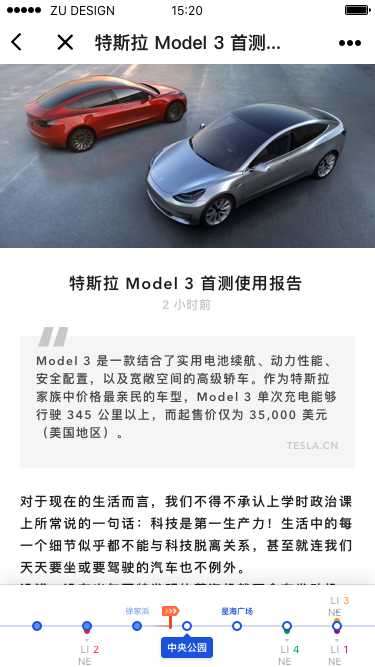
Text in this UI design:
对于现在的生活而言，我们不得不承认上学时政治课上所常说的一句话：科技是第一生产力！生活中的每一个细节似乎都不能与科技脱离关系，甚至就连我们天天要坐或要驾驶的汽车也不例外。
没错，没有当年瓦特发明的蒸汽机就不会有发动机；没有卡尔本茨也不会有今天的汽车；而即便是在几年前谁又会想到现在我们的汽车都有
“
Model 3 是一款结合了实用电池续航、动力性能、安全配置，以及宽敞空间的高级轿车。作为特斯拉家族中价格最亲民的车型，Model 3 单次充电能够行驶 345 公里以上，而起售价仅为 35,000 美元（美国地区）。
tesla.cn
中央公园
徐家浜
星海广场
LINE
2
LINE
4
LINE
1
LINE
3
特斯拉 Model 3 首测...
15:20
ZU DESIGN
特斯拉 Model 3 首测使用报告
2 小时前